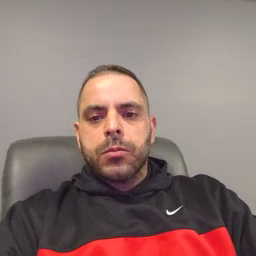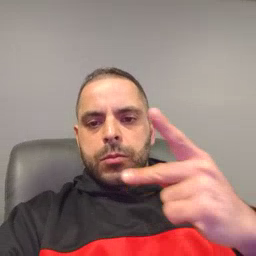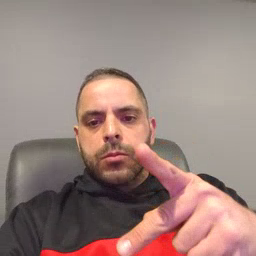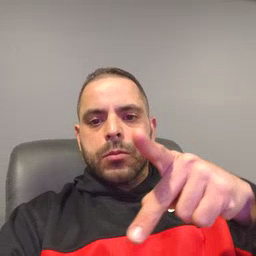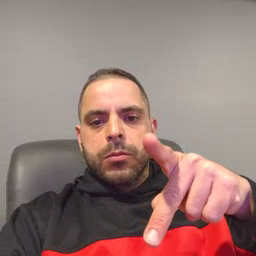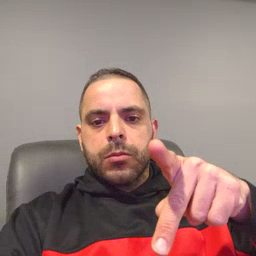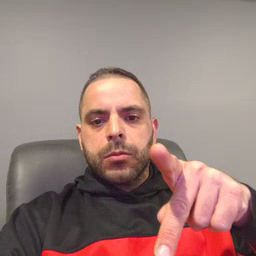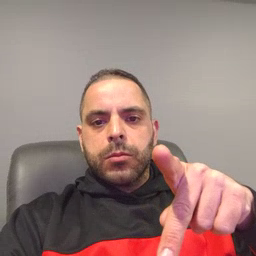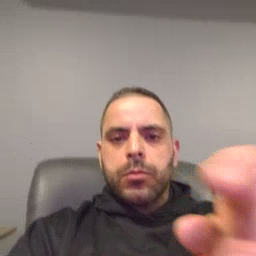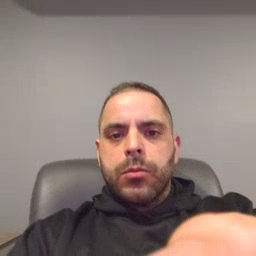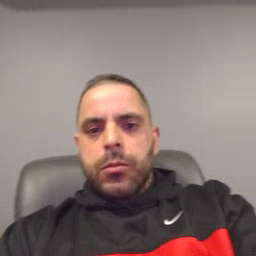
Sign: penny